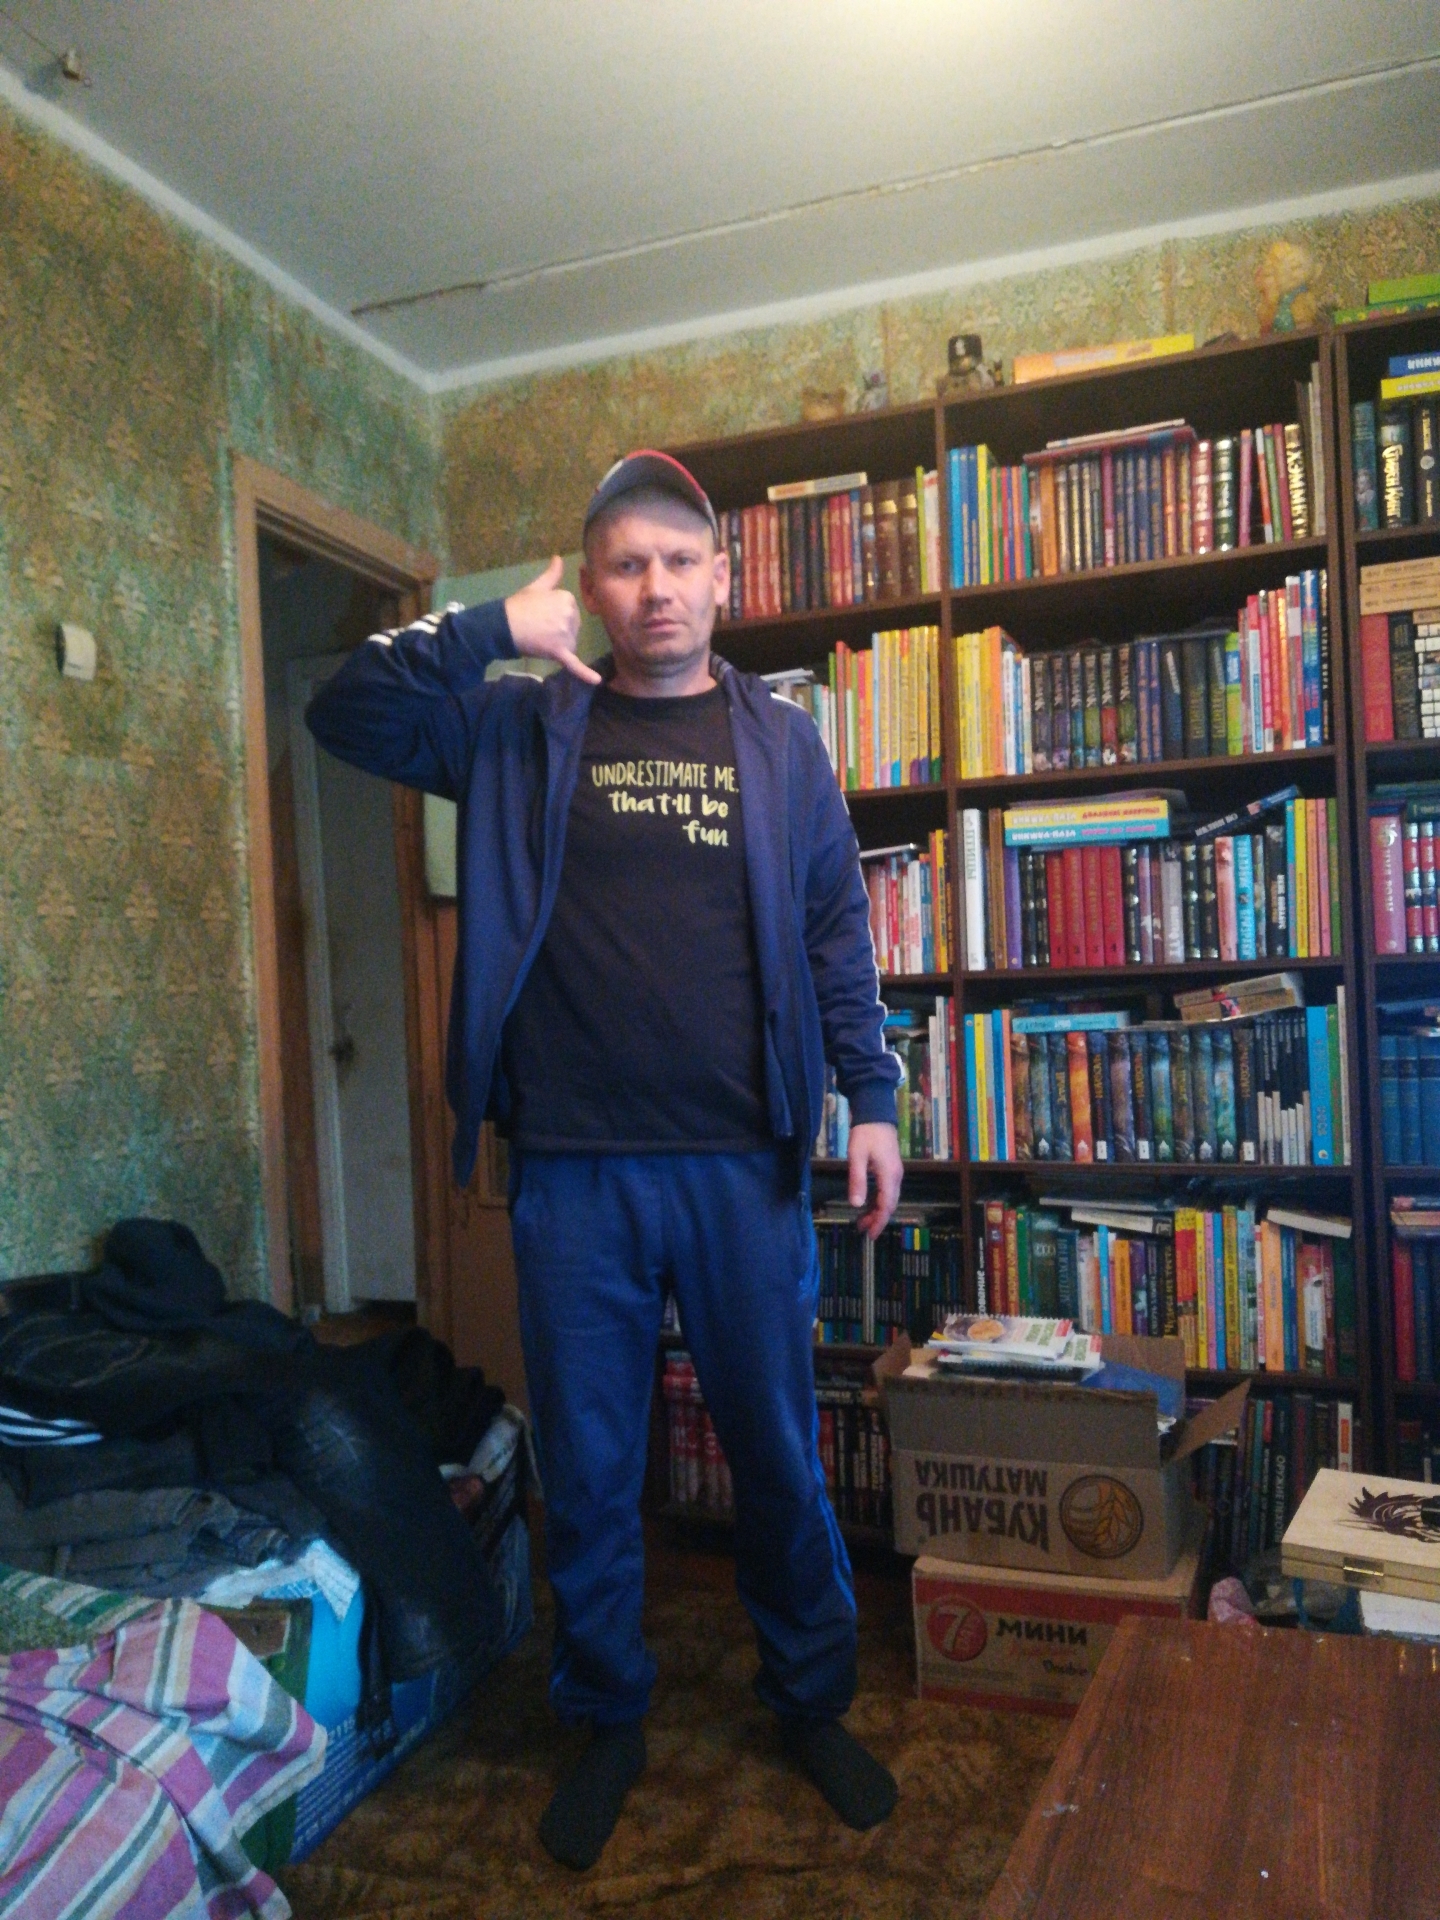
Label: noise